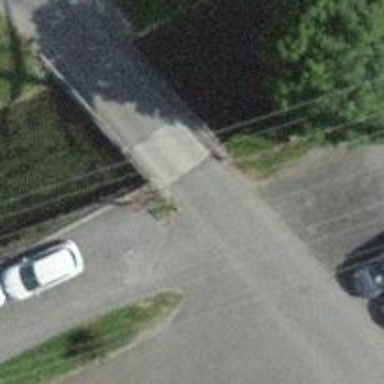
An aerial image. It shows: Unclassified road.